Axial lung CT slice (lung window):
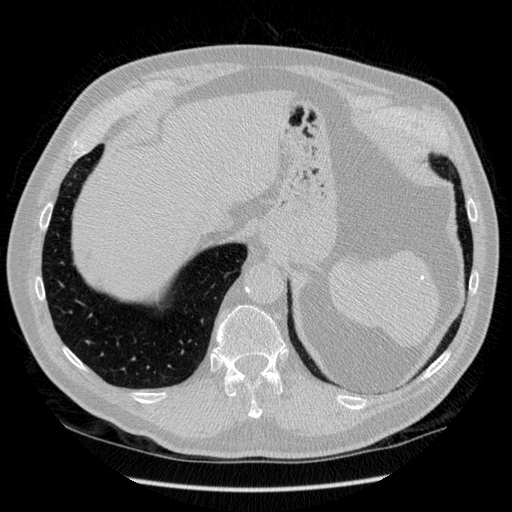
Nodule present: no